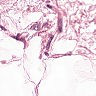
Metastatic tissue present: no